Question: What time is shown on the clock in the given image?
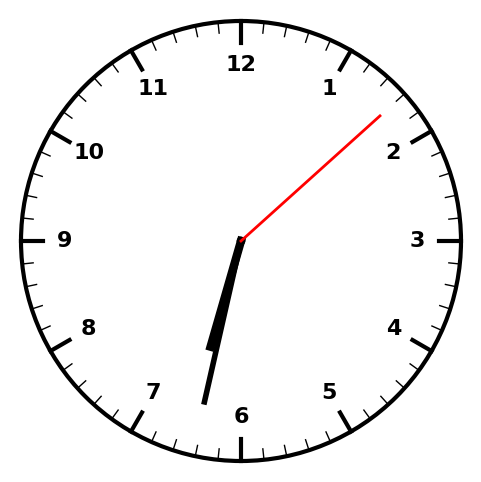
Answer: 06:32:08